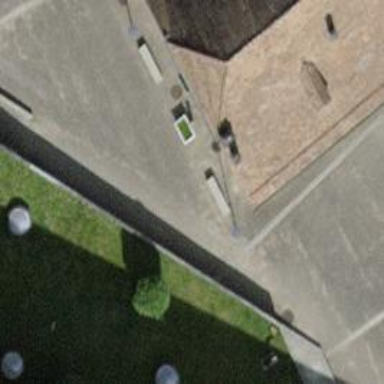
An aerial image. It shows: Concrete bench.